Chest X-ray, PA view. Patient: 55 years old, sex M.
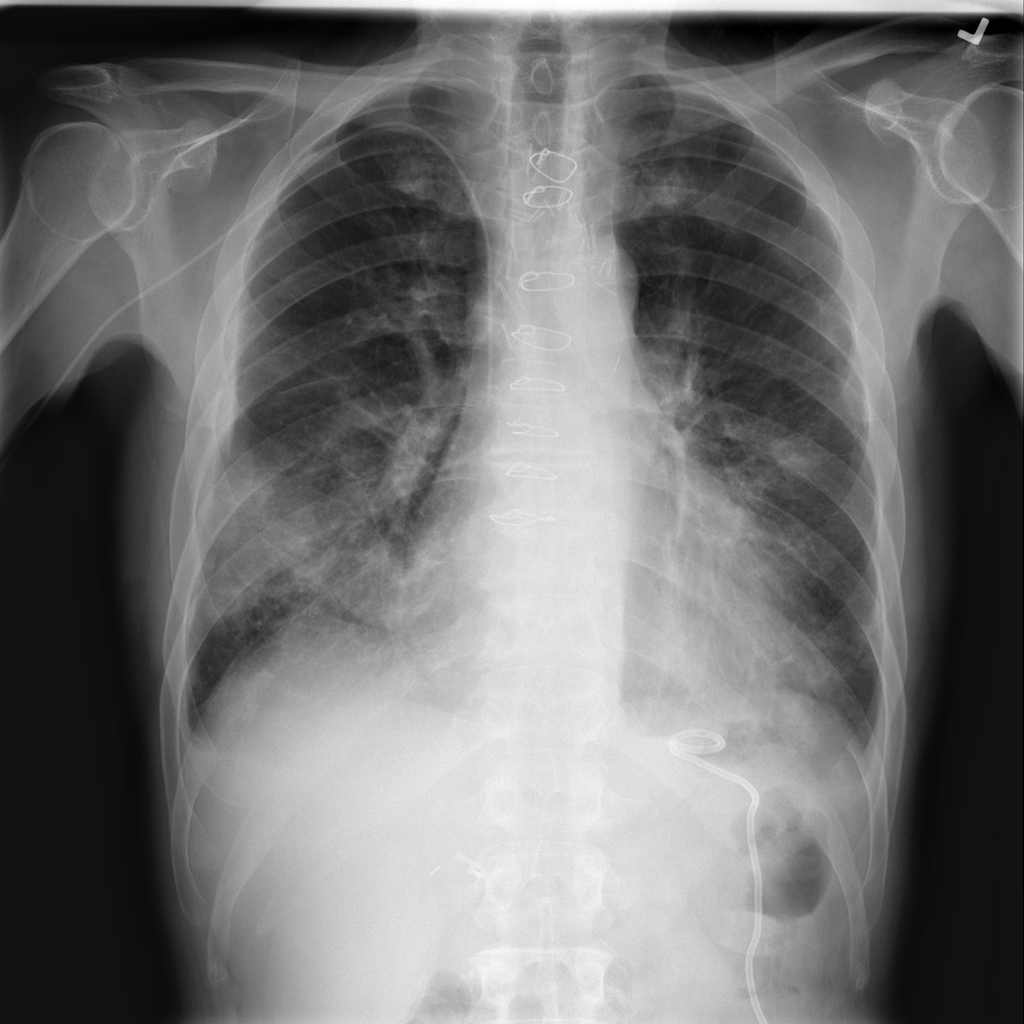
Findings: Infiltration